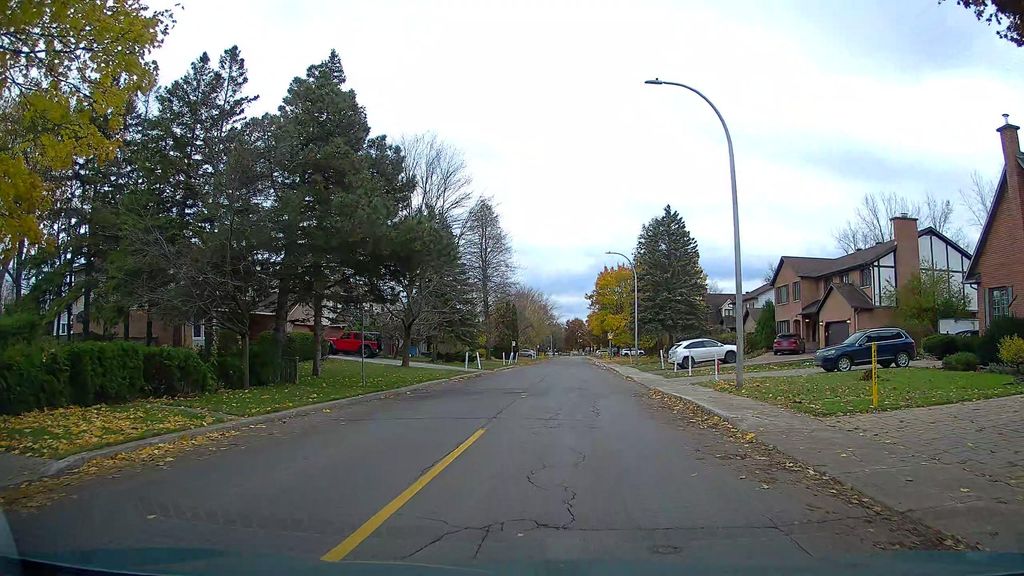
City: montreal